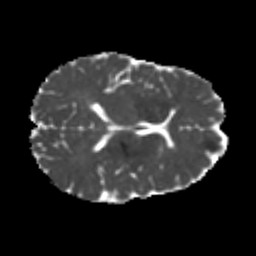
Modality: MD
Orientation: axial
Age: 24
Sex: male
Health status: healthy
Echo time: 0.074 s